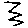
Label: zigzag